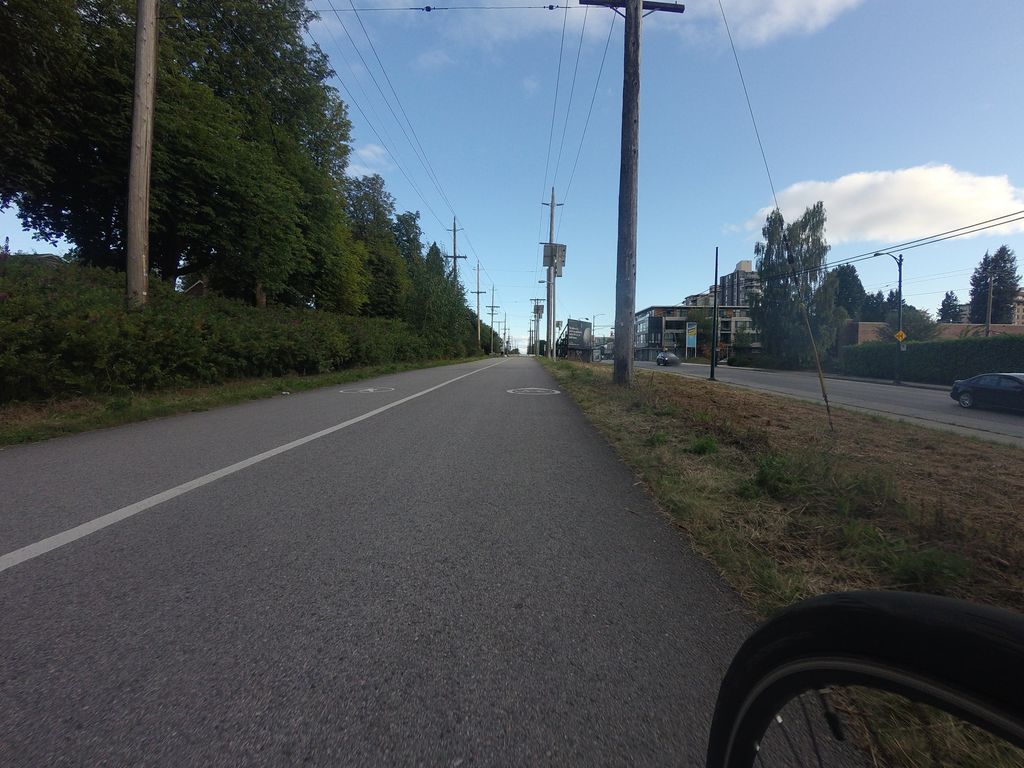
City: vancouver